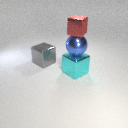
large cyan metal cube in front of large gray metal cube